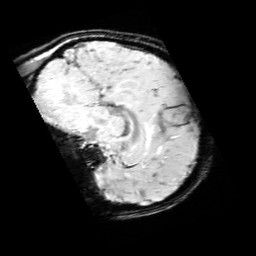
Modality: SWI
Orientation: sagittal
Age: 10
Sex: female
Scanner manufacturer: siemens
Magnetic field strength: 3 T
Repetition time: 0.027 s
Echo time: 0.02 s